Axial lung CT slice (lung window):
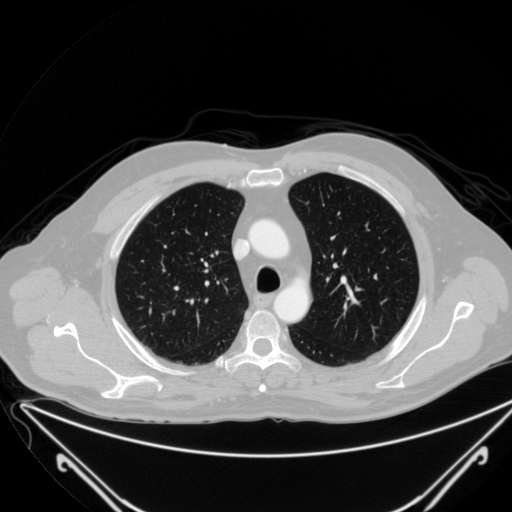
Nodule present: no